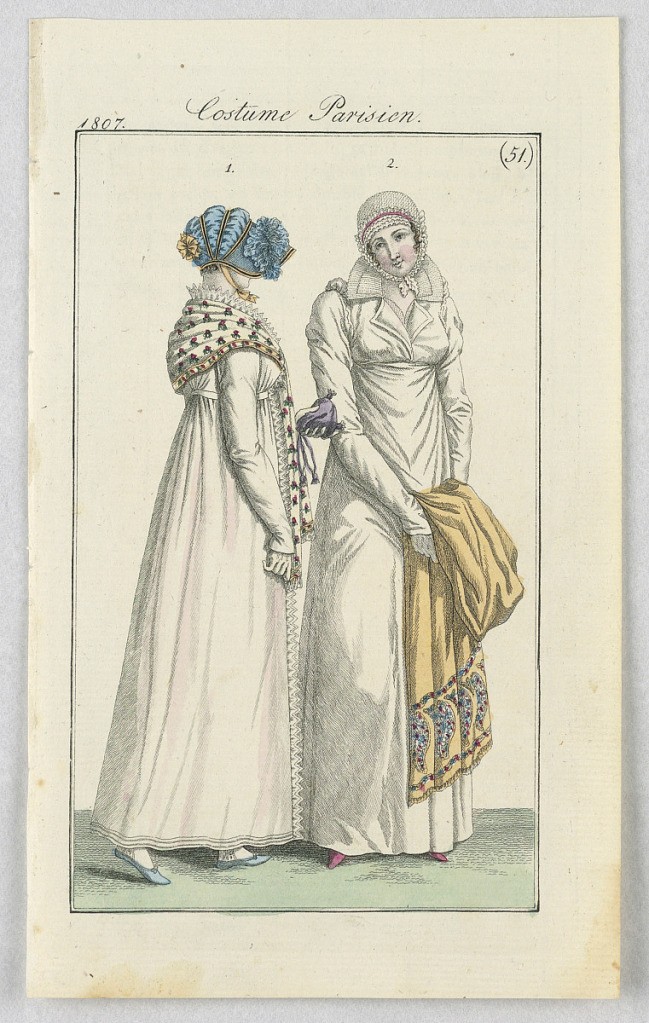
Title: Plate 51, Costume Parisien (Parisian Costume), Journal des Dames et des Modes (Journal of Ladies and Fashion)
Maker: Carle Vernet, French, 1758–1836
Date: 1807
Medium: Engraving, hand-colored with brush and watercolor on off-white paper
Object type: Print
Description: Fashion illustration featuring two women wearing long, white dresses standing next to each other. The woman on the right faces the viewer and tilts her head slightly towards the left, holding a yellow shawl with a colorful paisley print at the bottom. She also wears pink shoes and a white bonnet with pink trim. The woman on the left faces the other woman. Her face is obscured by a blue bonnet with yellow and black details. She wears light blue shoes, and a white scarf or shawl with a red floral print is wrapped around her shoulders. She holds a small purple pouch in her left hand.